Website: bh-photo
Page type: account-dashboard
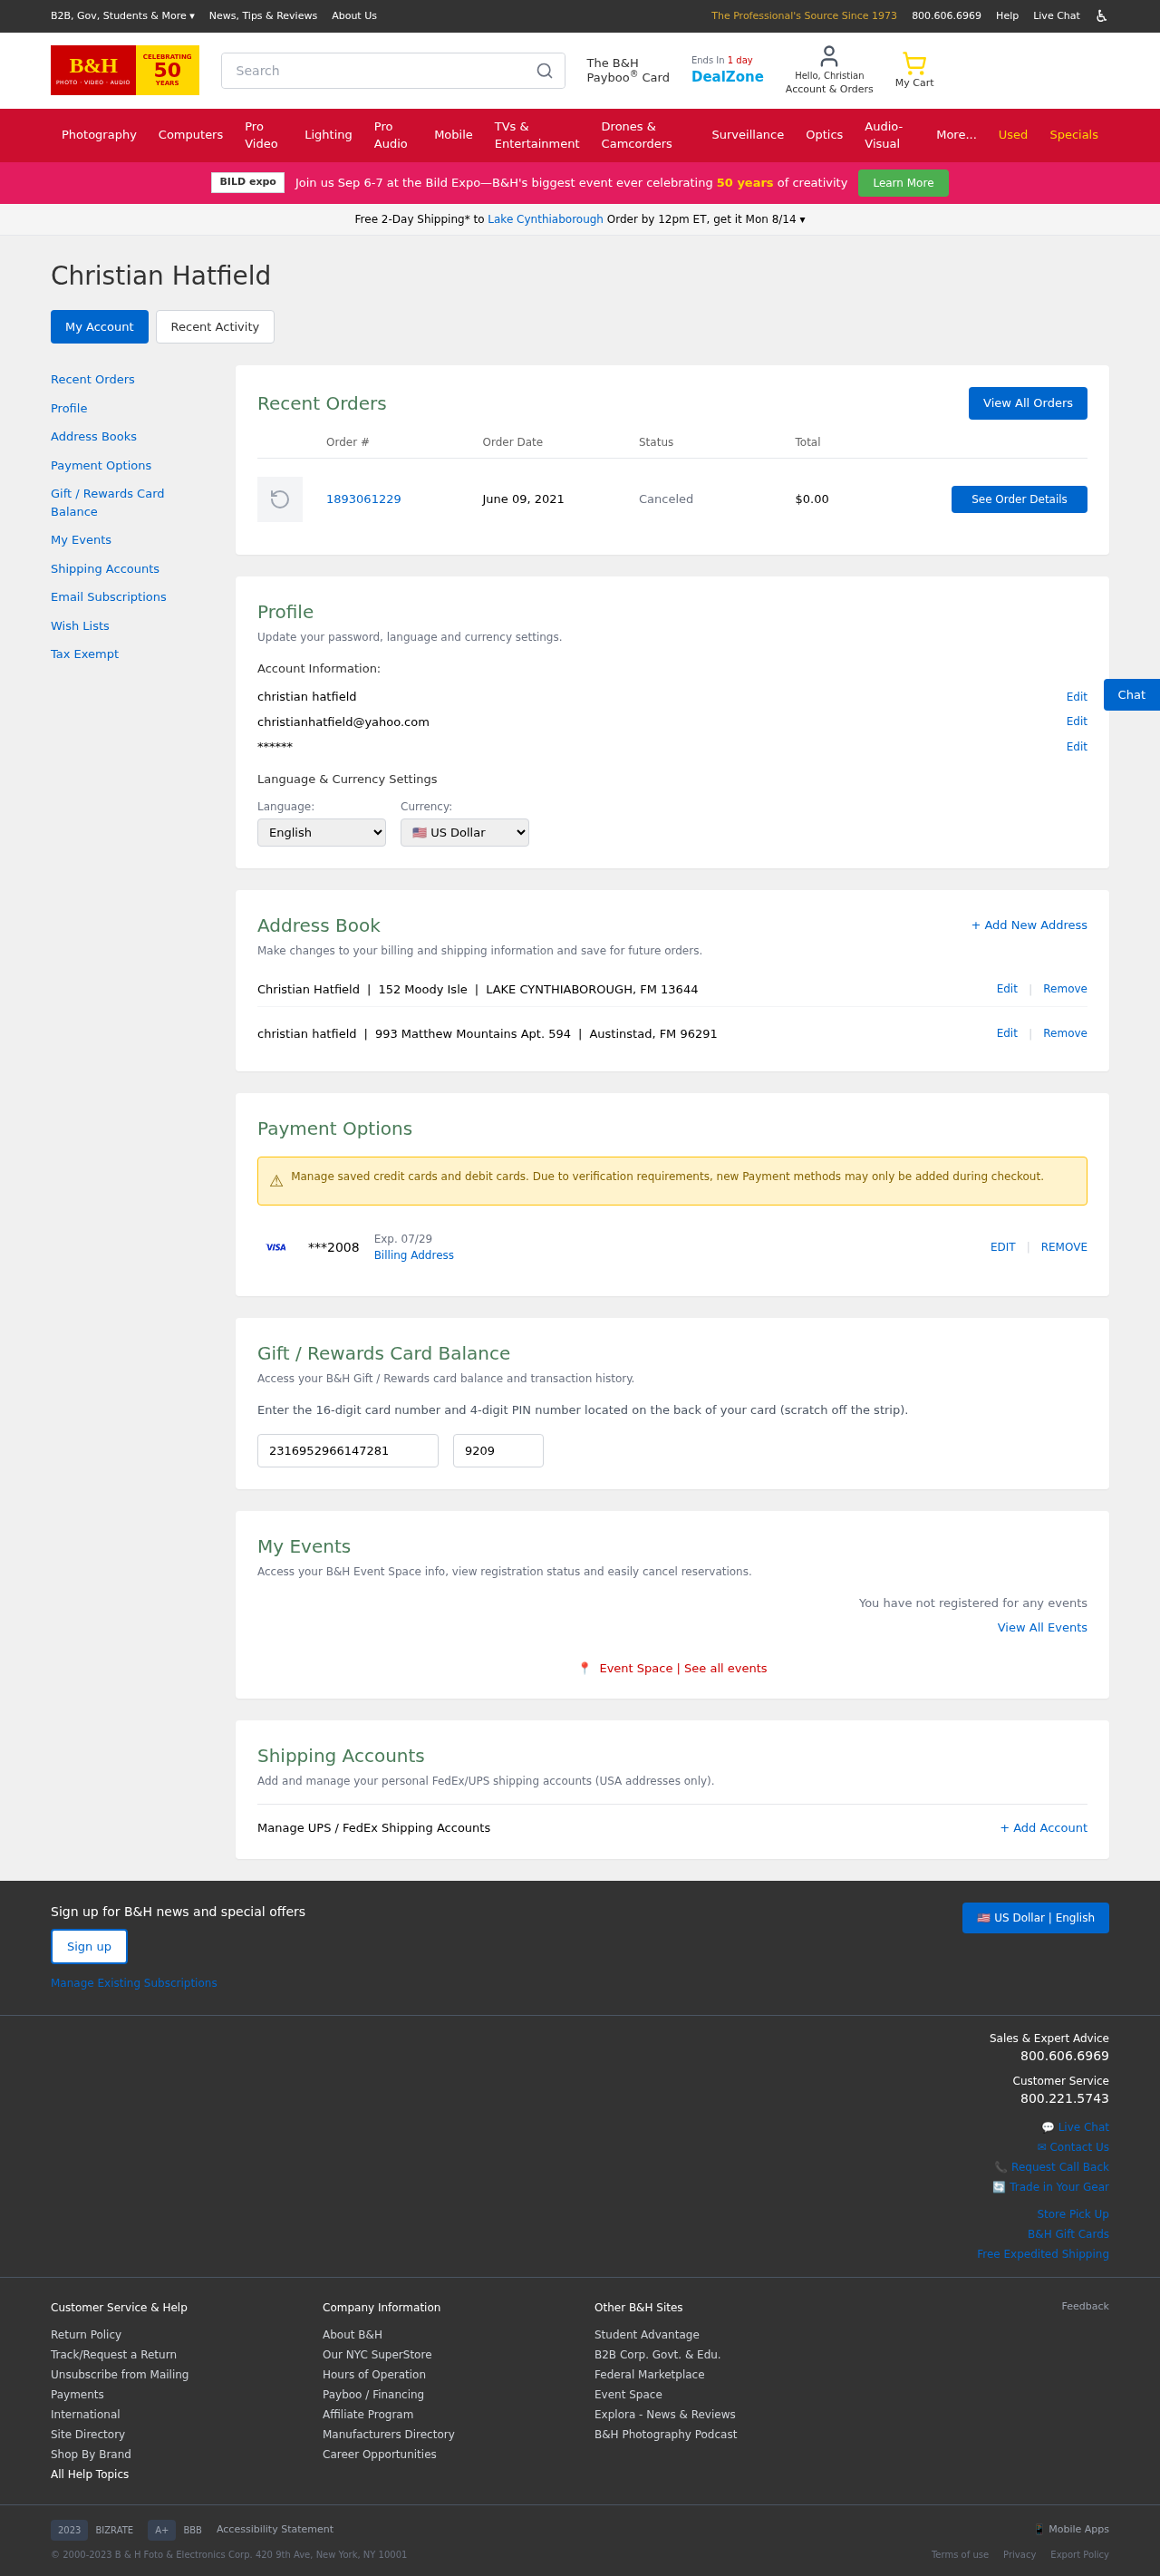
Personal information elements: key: PII_CARD_EXPIRY
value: Exp. 07/29
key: PII_CARD_LAST4
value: ***2008
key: PII_CITY
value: Lake Cynthiaborough
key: PII_EMAIL
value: christianhatfield@yahoo.com
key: PII_FIRSTNAME
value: Christian
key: PII_FULLNAME
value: Christian Hatfield
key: PII_LOCATION1_CITY_STATE_ZIP
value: Austinstad, FM 96291
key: PII_LOCATION1_STREET
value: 993 Matthew Mountains Apt. 594
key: PII_STREET
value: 152 Moody Isle
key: PII_FULLNAME2
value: christian hatfield
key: PII_FULLNAME3
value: Christian Hatfield
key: PII_CITY_STATE_ZIP
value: LAKE CYNTHIABOROUGH, FM 13644
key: PII_FULLNAME4
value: christian hatfield
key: PII_GIFT_CODE
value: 2316952966147281
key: PII_GIFT_PIN
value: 9209
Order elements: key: ORDER_ID
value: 1893061229
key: ORDER_DATE
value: June 09, 2021
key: ORDER_TOTAL
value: $0.00
Search elements: key: HEADER_SEARCH
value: Search